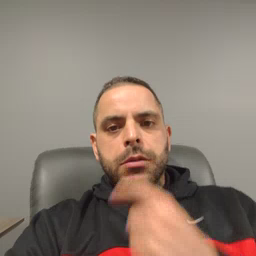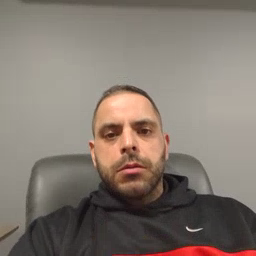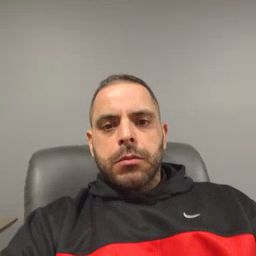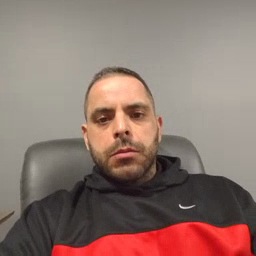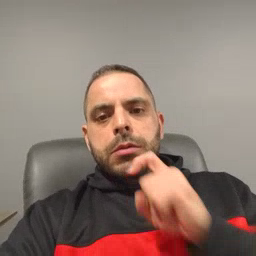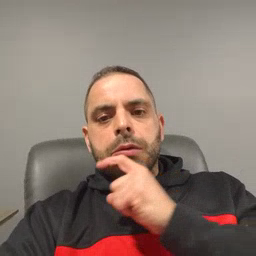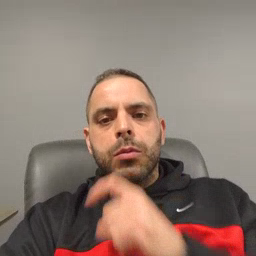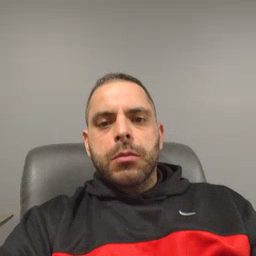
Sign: cereal